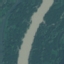
Land use / land cover class: River